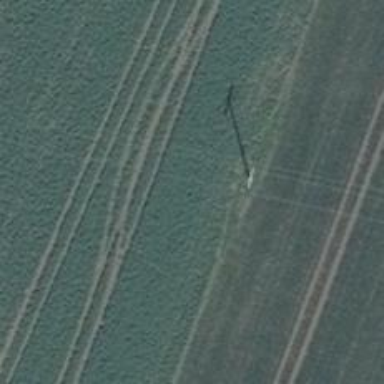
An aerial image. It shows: Power pole.